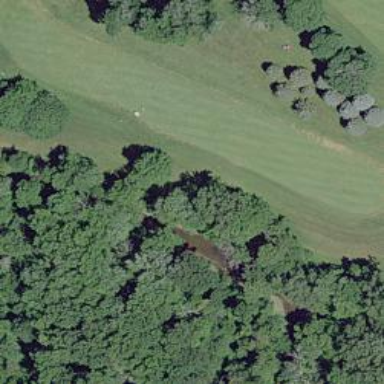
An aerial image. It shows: Golf fairway surrounded by grass.